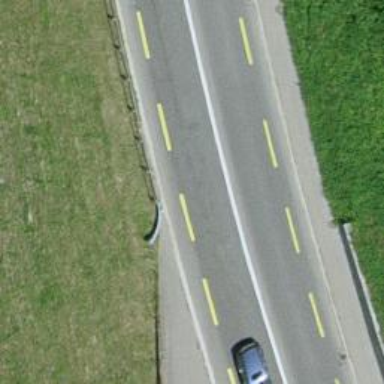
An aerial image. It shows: Primary highway with asphalt surface. It also has lane for cyclists on both sides.